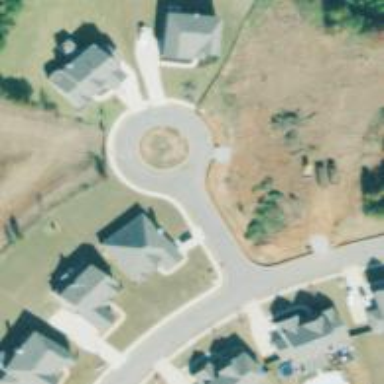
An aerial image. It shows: Turning loop on the road.